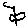
Label: flower